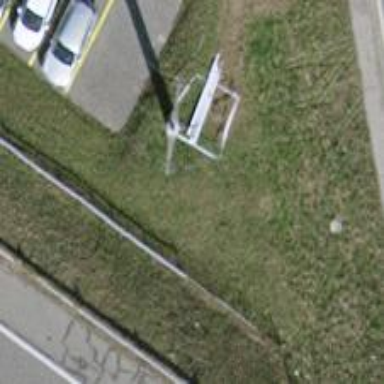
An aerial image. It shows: Concrete power pole.